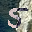
Label: 5